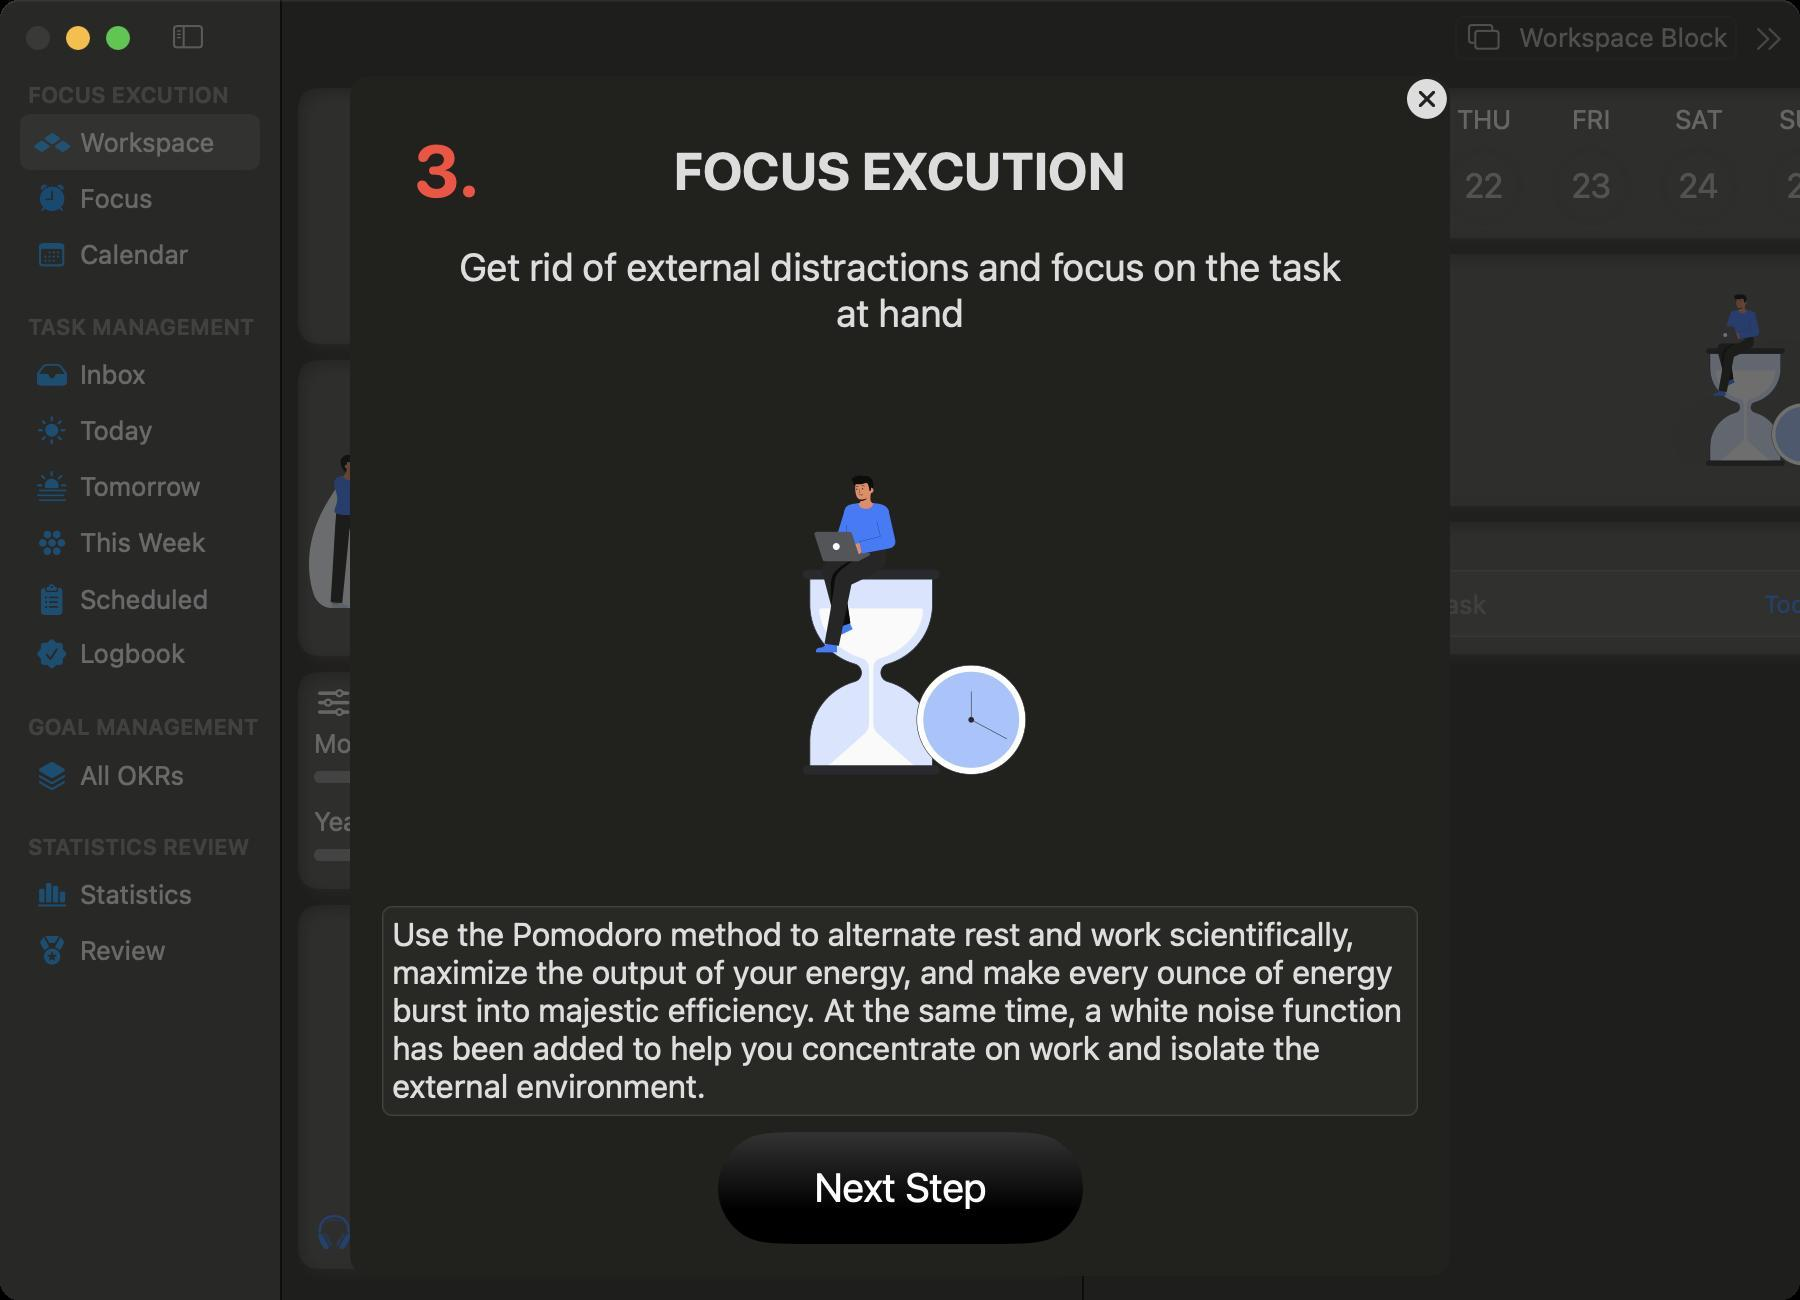
Accessibility tree:
{"name": "Agenda", "role": "AXWindow", "description": null, "role_description": "standard window", "value": null, "position": "414.00;210.00", "size": "900;650", "children": [{"name": null, "role": "AXGroup", "description": null, "role_description": "group", "value": null, "position": "0.00;0.00", "size": "900;650", "children": [{"name": null, "role": "AXSplitGroup", "description": null, "role_description": "split group", "value": null, "position": "0.00;0.00", "size": "900;650", "children": [{"name": null, "role": "AXGroup", "description": null, "role_description": "group", "value": null, "position": "0.00;0.00", "size": "140;650", "children": [{"name": null, "role": "AXScrollArea", "description": null, "role_description": "scroll area", "value": null, "position": "0.00;38.00", "size": "140;612", "children": [{"name": null, "role": "AXOutline", "description": "Sidebar", "role_description": "outline", "value": null, "position": "0.00;38.00", "size": "140;612", "children": [{"name": null, "role": "AXRow", "description": null, "role_description": "outline row", "value": null, "position": "0.00;38.00", "size": "140;19", "children": [{"name": null, "role": "AXCell", "description": null, "role_description": "cell", "value": null, "position": "10.00;38.00", "size": "120;19", "children": [{"name": null, "role": "AXGroup", "description": null, "role_description": "group", "value": null, "position": "14.00;38.00", "size": "124;19", "children": [{"name": null, "role": "AXHeading", "description": "FOCUS EXCUTION", "role_description": "heading", "value": null, "position": "14.00;40.50", "size": "100;14", "children": []}]}]}]}, {"name": null, "role": "AXRow", "description": null, "role_description": "outline row", "value": null, "position": "0.00;57.00", "size": "140;28", "children": [{"name": null, "role": "AXCell", "description": null, "role_description": "cell", "value": null, "position": "10.00;57.00", "size": "120;28", "children": [{"name": null, "role": "AXButton", "description": "Workspace", "role_description": "button", "value": null, "position": "17.00;63.00", "size": "90;16", "children": []}]}]}, {"name": null, "role": "AXRow", "description": null, "role_description": "outline row", "value": null, "position": "0.00;85.00", "size": "140;28", "children": [{"name": null, "role": "AXCell", "description": null, "role_description": "cell", "value": null, "position": "10.00;85.00", "size": "120;28", "children": [{"name": null, "role": "AXButton", "description": "Focus", "role_description": "button", "value": null, "position": "20.00;91.04", "size": "56;16", "children": []}]}]}, {"name": null, "role": "AXRow", "description": null, "role_description": "outline row", "value": null, "position": "0.00;113.00", "size": "140;28", "children": [{"name": null, "role": "AXCell", "description": null, "role_description": "cell", "value": null, "position": "10.00;113.00", "size": "120;28", "children": [{"name": null, "role": "AXButton", "description": "Calendar", "role_description": "button", "value": null, "position": "19.50;119.00", "size": "75;16", "children": []}]}]}, {"name": null, "role": "AXRow", "description": null, "role_description": "outline row", "value": null, "position": "0.00;154.00", "size": "140;19", "children": [{"name": null, "role": "AXCell", "description": null, "role_description": "cell", "value": null, "position": "10.00;154.00", "size": "120;19", "children": [{"name": null, "role": "AXGroup", "description": null, "role_description": "group", "value": null, "position": "14.00;154.00", "size": "124;19", "children": [{"name": null, "role": "AXHeading", "description": "TASK MANAGEMENT", "role_description": "heading", "value": null, "position": "14.00;156.50", "size": "114;14", "children": []}]}]}]}, {"name": null, "role": "AXRow", "description": null, "role_description": "outline row", "value": null, "position": "0.00;173.00", "size": "140;28", "children": [{"name": null, "role": "AXCell", "description": null, "role_description": "cell", "value": null, "position": "10.00;173.00", "size": "120;28", "children": [{"name": null, "role": "AXButton", "description": "Inbox", "role_description": "button", "value": null, "position": "18.50;179.00", "size": "54;16", "children": []}]}]}, {"name": null, "role": "AXRow", "description": null, "role_description": "outline row", "value": null, "position": "0.00;201.00", "size": "140;28", "children": [{"name": null, "role": "AXCell", "description": null, "role_description": "cell", "value": null, "position": "10.00;201.00", "size": "120;28", "children": [{"name": null, "role": "AXButton", "description": "Today", "role_description": "button", "value": null, "position": "19.00;206.79", "size": "58;16", "children": []}]}]}, {"name": null, "role": "AXRow", "description": null, "role_description": "outline row", "value": null, "position": "0.00;229.00", "size": "140;28", "children": [{"name": null, "role": "AXCell", "description": null, "role_description": "cell", "value": null, "position": "10.00;229.00", "size": "120;28", "children": [{"name": null, "role": "AXButton", "description": "Tomorrow", "role_description": "button", "value": null, "position": "18.50;234.83", "size": "82;16", "children": []}]}]}, {"name": null, "role": "AXRow", "description": null, "role_description": "outline row", "value": null, "position": "0.00;257.00", "size": "140;28", "children": [{"name": null, "role": "AXCell", "description": null, "role_description": "cell", "value": null, "position": "10.00;257.00", "size": "120;28", "children": [{"name": null, "role": "AXButton", "description": "This Week", "role_description": "button", "value": null, "position": "19.50;263.00", "size": "84;16", "children": []}]}]}, {"name": null, "role": "AXRow", "description": null, "role_description": "outline row", "value": null, "position": "0.00;285.00", "size": "140;28", "children": [{"name": null, "role": "AXCell", "description": null, "role_description": "cell", "value": null, "position": "10.00;285.00", "size": "120;28", "children": [{"name": null, "role": "AXButton", "description": "Scheduled", "role_description": "button", "value": null, "position": "20.50;291.00", "size": "84;16", "children": []}]}]}, {"name": null, "role": "AXRow", "description": null, "role_description": "outline row", "value": null, "position": "0.00;313.00", "size": "140;28", "children": [{"name": null, "role": "AXCell", "description": null, "role_description": "cell", "value": null, "position": "10.00;313.00", "size": "120;28", "children": [{"name": null, "role": "AXButton", "description": "Logbook", "role_description": "button", "value": null, "position": "18.50;318.58", "size": "74;16", "children": []}]}]}, {"name": null, "role": "AXRow", "description": null, "role_description": "outline row", "value": null, "position": "0.00;354.00", "size": "140;19", "children": [{"name": null, "role": "AXCell", "description": null, "role_description": "cell", "value": null, "position": "10.00;354.00", "size": "120;19", "children": [{"name": null, "role": "AXGroup", "description": null, "role_description": "group", "value": null, "position": "14.00;354.00", "size": "124;19", "children": [{"name": null, "role": "AXHeading", "description": "GOAL MANAGEMENT", "role_description": "heading", "value": null, "position": "14.00;356.50", "size": "116;14", "children": []}]}]}]}, {"name": null, "role": "AXRow", "description": null, "role_description": "outline row", "value": null, "position": "0.00;373.00", "size": "140;28", "children": [{"name": null, "role": "AXCell", "description": null, "role_description": "cell", "value": null, "position": "10.00;373.00", "size": "120;28", "children": [{"name": null, "role": "AXButton", "description": "All OKRs", "role_description": "button", "value": null, "position": "18.00;379.33", "size": "74;16", "children": []}]}]}, {"name": null, "role": "AXRow", "description": null, "role_description": "outline row", "value": null, "position": "0.00;414.00", "size": "140;19", "children": [{"name": null, "role": "AXCell", "description": null, "role_description": "cell", "value": null, "position": "10.00;414.00", "size": "120;19", "children": [{"name": null, "role": "AXGroup", "description": null, "role_description": "group", "value": null, "position": "14.00;414.00", "size": "124;19", "children": [{"name": null, "role": "AXHeading", "description": "STATISTICS REVIEW", "role_description": "heading", "value": null, "position": "14.00;416.50", "size": "111;14", "children": []}]}]}]}, {"name": null, "role": "AXRow", "description": null, "role_description": "outline row", "value": null, "position": "0.00;433.00", "size": "140;28", "children": [{"name": null, "role": "AXCell", "description": null, "role_description": "cell", "value": null, "position": "10.00;433.00", "size": "120;28", "children": [{"name": null, "role": "AXButton", "description": "Statistics", "role_description": "button", "value": null, "position": "19.00;439.00", "size": "78;16", "children": []}]}]}, {"name": null, "role": "AXRow", "description": null, "role_description": "outline row", "value": null, "position": "0.00;461.00", "size": "140;28", "children": [{"name": null, "role": "AXCell", "description": null, "role_description": "cell", "value": null, "position": "10.00;461.00", "size": "120;28", "children": [{"name": null, "role": "AXButton", "description": "Review", "role_description": "button", "value": null, "position": "20.00;466.83", "size": "63;16", "children": []}]}]}, {"name": null, "role": "AXColumn", "description": null, "role_description": "column", "value": null, "position": "10.00;38.00", "size": "120;612", "children": []}]}]}]}, {"name": null, "role": "AXSplitter", "description": null, "role_description": "splitter", "value": 140.0, "position": "140.00;38.00", "size": "1;612", "children": []}, {"name": null, "role": "AXGroup", "description": null, "role_description": "group", "value": null, "position": "141.00;0.00", "size": "759;650", "children": [{"name": null, "role": "AXSplitGroup", "description": null, "role_description": "split group", "value": null, "position": "141.00;39.00", "size": "801;611", "children": [{"name": null, "role": "AXGroup", "description": null, "role_description": "group", "value": null, "position": "141.00;39.00", "size": "400;611", "children": [{"name": null, "role": "AXScrollArea", "description": null, "role_description": "scroll area", "value": null, "position": "141.00;39.00", "size": "400;611", "children": [{"name": null, "role": "AXImage", "description": "Save", "role_description": "image", "value": null, "position": "205.50;68.00", "size": "83;80", "children": []}, {"name": null, "role": "AXButton", "description": "Create Period And OKR", "role_description": "button", "value": null, "position": "345.00;89.00", "size": "180;38", "children": []}, {"name": null, "role": "AXImage", "description": "Sales", "role_description": "image", "value": null, "position": "154.50;204.00", "size": "137;100", "children": []}, {"name": null, "role": "AXStaticText", "description": null, "role_description": "text", "value": "Empty OKR", "position": "356.25;241.00", "size": "110;26", "children": []}, {"name": null, "role": "AXButton", "description": "Edit", "role_description": "button", "value": null, "position": "159.00;344.50", "size": "16;14", "children": []}, {"name": null, "role": "AXButton", "description": "Add", "role_description": "button", "value": null, "position": "510.00;345.00", "size": "13;13", "children": []}, {"name": null, "role": "AXProgressIndicator", "description": "Month, 59%, 12 days, 10 hr", "role_description": "progress indicator", "value": 0.599005354062591, "position": "157.00;363.74", "size": "368;34", "children": []}, {"name": null, "role": "AXProgressIndicator", "description": "Year, 63%, 4 mths, 12 days", "role_description": "progress indicator", "value": 0.6325888596479577, "position": "157.00;402.48", "size": "368;34", "children": []}, {"name": null, "role": "AXStaticText", "description": null, "role_description": "text", "value": "13:39–14:24", "position": "300.00;509.98", "size": "82;15", "children": []}, {"name": null, "role": "AXImage", "description": "Alarm", "role_description": "image", "value": null, "position": "261.00;538.00", "size": "10;12", "children": []}, {"name": null, "role": "AXStaticText", "description": null, "role_description": "text", "value": "45 Mins", "position": "308.50;530.98", "size": "65;21", "children": []}, {"name": null, "role": "AXStaticText", "description": null, "role_description": "text", "value": "0 Hrs", "position": "322.25;557.98", "size": "38;19", "children": []}, {"name": null, "role": "AXButton", "description": "Airpods Max", "role_description": "button", "value": null, "position": "159.00;607.50", "size": "16;18", "children": []}, {"name": null, "role": "AXButton", "description": "Play", "role_description": "button", "value": null, "position": "509.50;608.00", "size": "15;17", "children": []}]}]}, {"name": null, "role": "AXSplitter", "description": null, "role_description": "splitter", "value": 400.0, "position": "541.00;39.00", "size": "1;611", "children": []}, {"name": null, "role": "AXGroup", "description": null, "role_description": "group", "value": null, "position": "542.00;39.00", "size": "400;611", "children": [{"name": null, "role": "AXScrollArea", "description": null, "role_description": "scroll area", "value": null, "position": "542.00;39.00", "size": "400;611", "children": [{"name": null, "role": "AXStaticText", "description": null, "role_description": "text", "value": "MON", "position": "561.61;50.00", "size": "38;19", "children": []}, {"name": null, "role": "AXStaticText", "description": null, "role_description": "text", "value": "TUE", "position": "621.82;51.50", "size": "26;16", "children": []}, {"name": null, "role": "AXStaticText", "description": null, "role_description": "text", "value": "WED", "position": "673.29;51.50", "size": "30;16", "children": []}, {"name": null, "role": "AXStaticText", "description": null, "role_description": "text", "value": "THU", "position": "728.25;51.50", "size": "28;16", "children": []}, {"name": null, "role": "AXStaticText", "description": null, "role_description": "text", "value": "FRI", "position": "785.96;51.50", "size": "20;16", "children": []}, {"name": null, "role": "AXStaticText", "description": null, "role_description": "text", "value": "SAT", "position": "837.43;51.50", "size": "24;16", "children": []}, {"name": null, "role": "AXStaticText", "description": null, "role_description": "text", "value": "SUN", "position": "889.39;51.50", "size": "28;16", "children": []}, {"name": null, "role": "AXStaticText", "description": null, "role_description": "text", "value": "19", "position": "569.11;80.50", "size": "24;25", "children": []}, {"name": null, "role": "AXStaticText", "description": null, "role_description": "text", "value": "20", "position": "624.32;83.00", "size": "20;20", "children": []}, {"name": null, "role": "AXStaticText", "description": null, "role_description": "text", "value": "21", "position": "679.54;83.00", "size": "18;20", "children": []}, {"name": null, "role": "AXStaticText", "description": null, "role_description": "text", "value": "22", "position": "732.00;83.00", "size": "20;20", "children": []}, {"name": null, "role": "AXStaticText", "description": null, "role_description": "text", "value": "23", "position": "785.46;83.00", "size": "20;20", "children": []}, {"name": null, "role": "AXStaticText", "description": null, "role_description": "text", "value": "24", "position": "839.18;83.00", "size": "20;20", "children": []}, {"name": null, "role": "AXStaticText", "description": null, "role_description": "text", "value": "25", "position": "893.14;83.00", "size": "20;20", "children": []}, {"name": null, "role": "AXStaticText", "description": null, "role_description": "text", "value": "0m", "position": "566.00;148.00", "size": "26;21", "children": []}, {"name": null, "role": "AXStaticText", "description": null, "role_description": "text", "value": "Focus", "position": "566.00;169.00", "size": "40;17", "children": []}, {"name": null, "role": "AXStaticText", "description": null, "role_description": "text", "value": "100%", "position": "645.50;169.00", "size": "39;17", "children": []}, {"name": null, "role": "AXImage", "description": "Down", "role_description": "image", "value": null, "position": "694.00;171.00", "size": "11;14", "children": []}, {"name": null, "role": "AXStaticText", "description": null, "role_description": "text", "value": "0m", "position": "566.00;194.00", "size": "26;21", "children": []}, {"name": null, "role": "AXStaticText", "description": null, "role_description": "text", "value": "Break", "position": "566.00;215.00", "size": "39;17", "children": []}, {"name": null, "role": "AXStaticText", "description": null, "role_description": "text", "value": "100%", "position": "644.00;215.00", "size": "39;17", "children": []}, {"name": null, "role": "AXImage", "description": "Down", "role_description": "image", "value": null, "position": "692.50;217.00", "size": "11;14", "children": []}, {"name": null, "role": "AXImage", "description": "Save", "role_description": "image", "value": null, "position": "836.00;147.00", "size": "90;86", "children": []}, {"name": null, "role": "AXOpaqueProviderGroup", "description": null, "role_description": "list", "value": null, "position": "558.00;269.00", "size": "368;50", "children": [{"name": null, "role": "AXGroup", "description": null, "role_description": "group", "value": null, "position": "558.00;269.00", "size": "368;50", "children": [{"name": null, "role": "AXHeading", "description": "Select OKR", "role_description": "heading", "value": null, "position": "568.00;269.00", "size": "54;13", "children": []}, {"name": null, "role": "AXImage", "description": "d.circle.fill", "role_description": "image", "value": null, "position": "564.50;291.50", "size": "20;20", "children": []}, {"name": null, "role": "AXTextField", "description": null, "role_description": "text field", "value": "", "position": "586.50;294.00", "size": "290;16", "children": []}, {"name": null, "role": "AXButton", "description": "Today", "role_description": "button", "value": null, "position": "882.00;294.25", "size": "34;15", "children": []}]}]}]}]}]}]}]}]}, {"name": null, "role": "AXGroup", "description": null, "role_description": "group", "value": null, "position": "0.00;0.00", "size": "900;38", "children": []}, {"name": null, "role": "AXToolbar", "description": null, "role_description": "toolbar", "value": null, "position": "0.00;0.00", "size": "900;38", "children": [{"name": null, "role": "AXButton", "description": "Hide Sidebar", "role_description": "button", "value": null, "position": "76.00;0.00", "size": "36;38", "children": [{"name": null, "role": "AXButton", "description": "Hide Sidebar", "role_description": "button", "value": null, "position": "85.00;8.00", "size": "18;16", "children": []}]}, {"name": null, "role": "AXButton", "description": "Workspace Block", "role_description": "button", "value": null, "position": "723.00;0.00", "size": "150;38", "children": [{"name": null, "role": "AXButton", "description": "Workspace Block", "role_description": "button", "value": null, "position": "732.50;9.00", "size": "132;16", "children": []}]}, {"name": null, "role": "AXPopUpButton", "description": "more toolbar items", "role_description": "pop up button", "value": null, "position": "869.00;12.00", "size": "26;14", "children": []}]}, {"name": null, "role": "AXButton", "description": null, "role_description": "close button", "value": null, "position": "12.00;11.00", "size": "14;16", "children": []}, {"name": null, "role": "AXButton", "description": null, "role_description": "zoom button", "value": null, "position": "52.00;11.00", "size": "14;16", "children": [{"name": null, "role": "AXGroup", "description": null, "role_description": "group", "value": null, "position": "52.00;11.00", "size": "14;16", "children": [{"name": null, "role": "AXGroup", "description": null, "role_description": "group", "value": null, "position": "52.00;11.00", "size": "14;16", "children": []}]}]}, {"name": null, "role": "AXButton", "description": null, "role_description": "minimize button", "value": null, "position": "32.00;11.00", "size": "14;16", "children": []}, {"name": null, "role": "AXSheet", "description": null, "role_description": "sheet", "value": null, "position": "175.00;38.00", "size": "550;600", "children": [{"name": null, "role": "AXGroup", "description": null, "role_description": "group", "value": null, "position": "175.00;38.00", "size": "550;600", "children": [{"name": null, "role": "AXButton", "description": "Close", "role_description": "button", "value": null, "position": "703.50;39.50", "size": "20;20", "children": []}, {"name": null, "role": "AXStaticText", "description": null, "role_description": "text", "value": "3.", "position": "207.00;63.50", "size": "34;43", "children": []}, {"name": null, "role": "AXStaticText", "description": null, "role_description": "text", "value": "FOCUS EXCUTION", "position": "336.75;70.00", "size": "226;30", "children": []}, {"name": null, "role": "AXStaticText", "description": null, "role_description": "text", "value": "Get rid of external distractions and focus on the task at hand", "position": "227.00;122.51", "size": "446;46", "children": []}, {"name": null, "role": "AXImage", "description": "Save", "role_description": "image", "value": null, "position": "372.00;237.50", "size": "156;150", "children": []}, {"name": null, "role": "AXGroup", "description": null, "role_description": "group", "value": null, "position": "191.00;453.00", "size": "518;105", "children": [{"name": null, "role": "AXStaticText", "description": null, "role_description": "text", "value": "Use the Pomodoro method to alternate rest and work scientifically, maximize the output of your energy, and make every ounce of energy burst into majestic efficiency. At the same time, a white noise function has been added to help you concentrate on work and isolate the external environment.", "position": "196.00;458.00", "size": "508;95", "children": []}]}, {"name": null, "role": "AXButton", "description": "Next Step", "role_description": "button", "value": null, "position": "359.00;566.00", "size": "182;56", "children": []}]}]}]}